Question: <URL>
'''
<input type=text dir=ltr value="Avm SS 5.56">
<input type=text dir=rtl value="Avm SS 5.56">
'''
I am trying to allow users to type mixed RTL and LTR languages in the same textbox.
How do I make the textbox readable while editing RTL text with mixed LTR markdown?

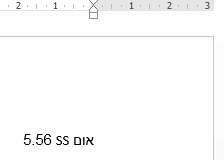
Answer: I this is not supported because CSS cannot be applied to a portion of a tag. It's all-tag or nothing.
You could have a keyup listener, store the values in-memory, parse the content and generate your own output and make it look like a single input.